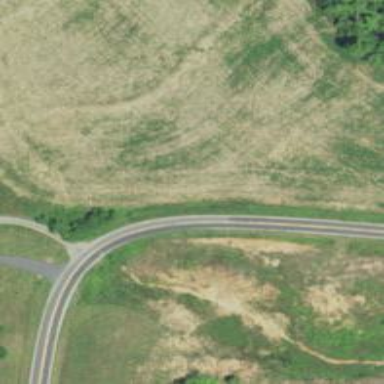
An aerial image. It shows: Tertiary road.